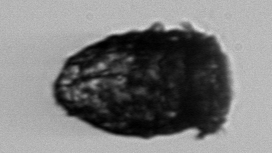
Label: Stenosemella_pacifica